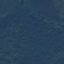
Land use / land cover: Forest